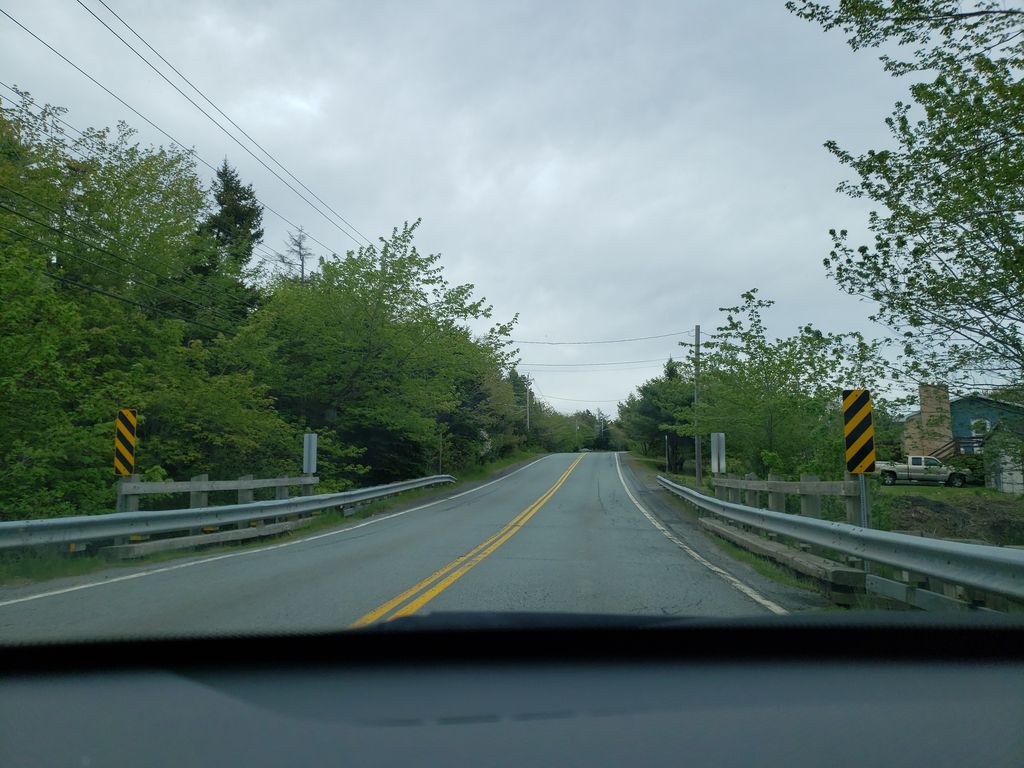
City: halifax